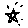
Label: star